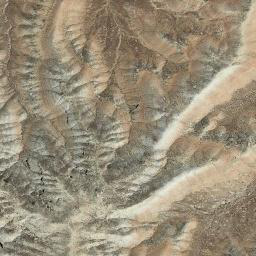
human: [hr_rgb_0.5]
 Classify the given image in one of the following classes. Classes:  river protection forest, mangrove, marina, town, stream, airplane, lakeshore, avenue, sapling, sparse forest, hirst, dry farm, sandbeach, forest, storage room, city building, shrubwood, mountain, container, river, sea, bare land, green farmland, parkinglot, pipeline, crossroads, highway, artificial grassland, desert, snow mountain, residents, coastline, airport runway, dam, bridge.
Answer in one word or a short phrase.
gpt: mountain